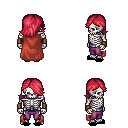
a pixel art fantasy rpg character, male body template, skeleton, maroon cape, magenta pants, ruby red swoop hairstyle, leather bracers, black slippers, four views (front, back, left, right), 2x2 character sprite sheet, small pixel art, hard edges, no anti-aliasing